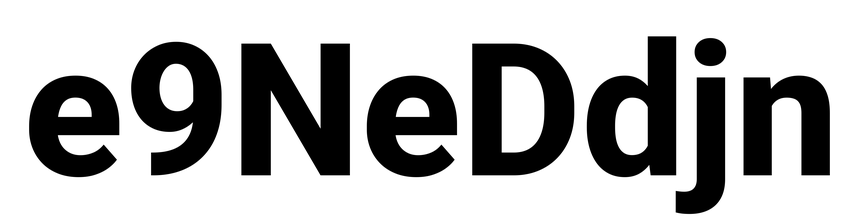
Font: Roboto_ExtraBold